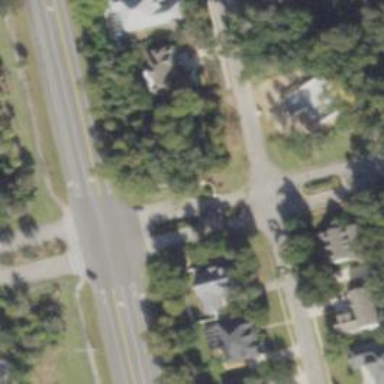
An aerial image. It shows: Residential road.